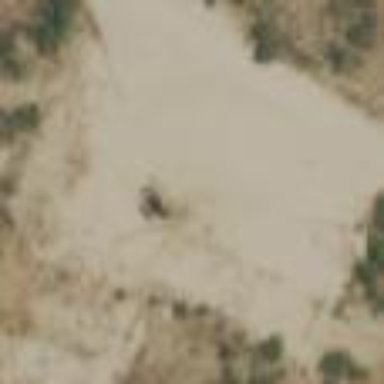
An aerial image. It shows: Wellsite with sandy terrain.